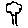
Label: tree